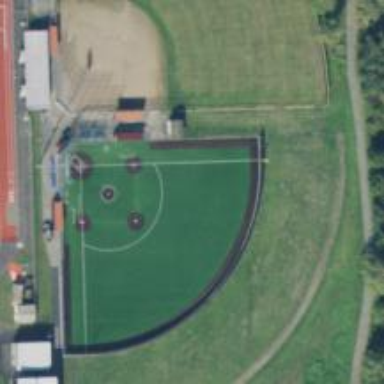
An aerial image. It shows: Baseball pitch for leisure land activities.